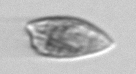
Label: Prorocentrum_dentatum